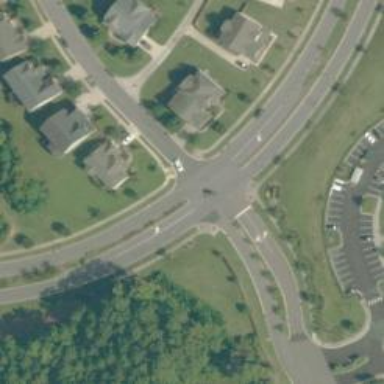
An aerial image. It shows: Unmarked crossing on the road.